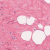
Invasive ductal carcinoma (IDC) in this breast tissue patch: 0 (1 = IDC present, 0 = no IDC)